Aerial crown-view tile of a tropical tree (Barro Colorado Island, Panama), acquired 20241014:
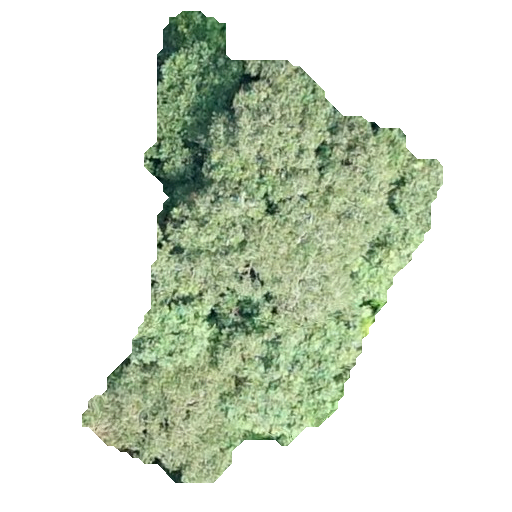
Species: Dipteryx oleifera
GBIF accepted scientific name: Dipteryx oleifera
Crown area: 146.941 m²